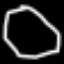
Label: octagon